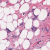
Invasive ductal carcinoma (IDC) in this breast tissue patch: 1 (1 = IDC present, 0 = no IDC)